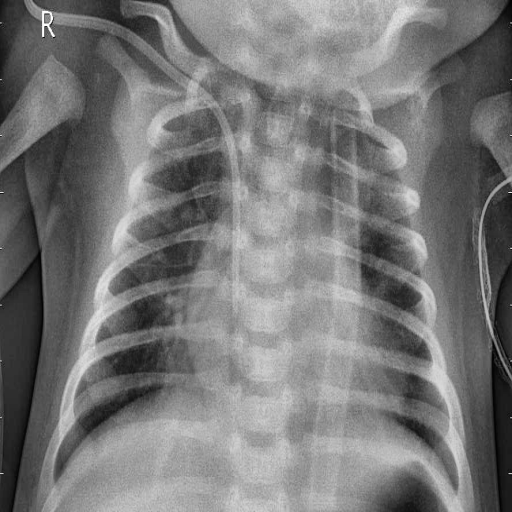
Finding: PNEUMONIA